Field crop: maize
Growth stage: 2
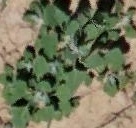
Species: chenopodium